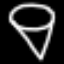
Label: diamond